Question: When I was testing the order of events in ui-router, I was expecting that '$stateChangeSuccess' would be after '$viewContentLoaded' but it was not, as shown in the screenshot below:

If I am loading the views remotely, via templateUrl property, it may take sometime for it to load (depending on the network connection). I was showing my loading indicator by watching stateChangeSuccess/Error event and I don't want the loading indicator to stop prematurely when the view is not loaded yet. I guess I would watch '$viewContentLoaded' event but I want to be consistent with my watches (stateChangeStart/Success) etc. I am wondering if stateChangeSuccess actually waits until after view content loads?
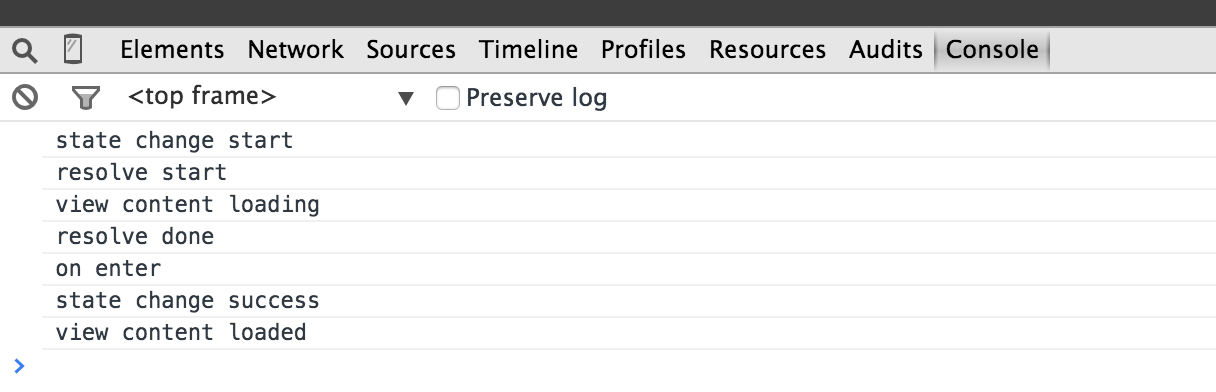
Answer: It always loads in that order.
I just tested it by putting a delay in a resolve and in templateProvider (to delay view) and in both cases order of events were same.
Also, when I delayed the view load in templateProvider, $stateChangeSuccess did not fire until the view is loaded (there was nothing in resolves to delay it). So, $stateChangeSuccess does not fire before the view is loaded.